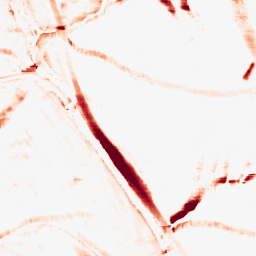
Category: morphological
Decomposition family: morphological_rect
Decomposition parameters: operation: opening
width: 20
height: 10
Upsampling method: sinc_blackman
Upsampling parameters: scale: 4
kernel_size: 8
Upsampling scale: 4